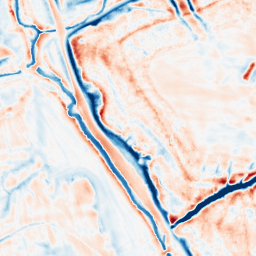
Category: edge_preserving
Decomposition family: bilateral
Decomposition parameters: d: 21
sigma_color: 150
sigma_space: 100
Upsampling method: bilinear
Upsampling parameters: scale: 2
Upsampling scale: 2